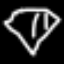
Label: diamond